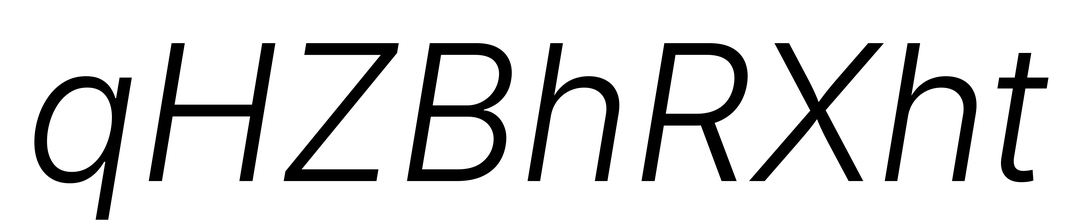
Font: Inter-Italic_Light_Italic